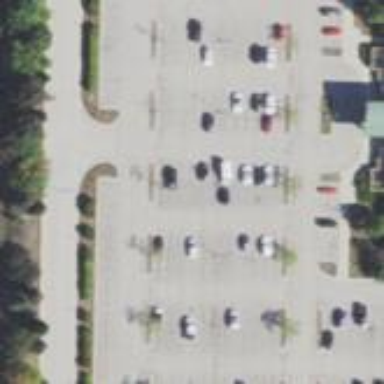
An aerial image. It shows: Paved parking area.